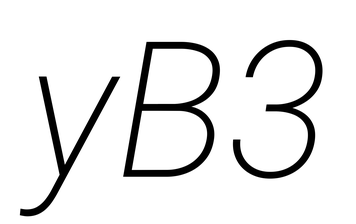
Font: Roboto-Italic_ExtraLight_Italic